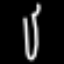
Label: fork